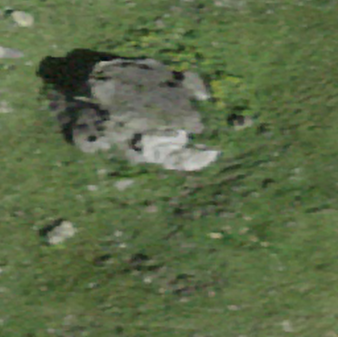
Label: bouldering_area